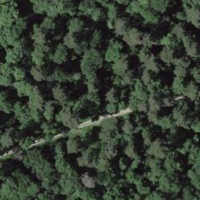
EUNIS habitat code: 44
Species observed at this site:
Saponaria ocymoides